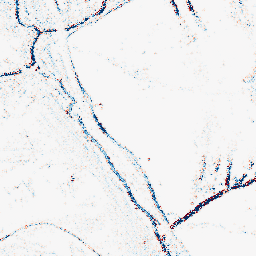
Category: morphological
Decomposition family: morphological_rect
Decomposition parameters: operation: closing
width: 5
height: 3
Upsampling method: regularized
Upsampling parameters: scale: 2
lambda_reg: 0.1
Upsampling scale: 2